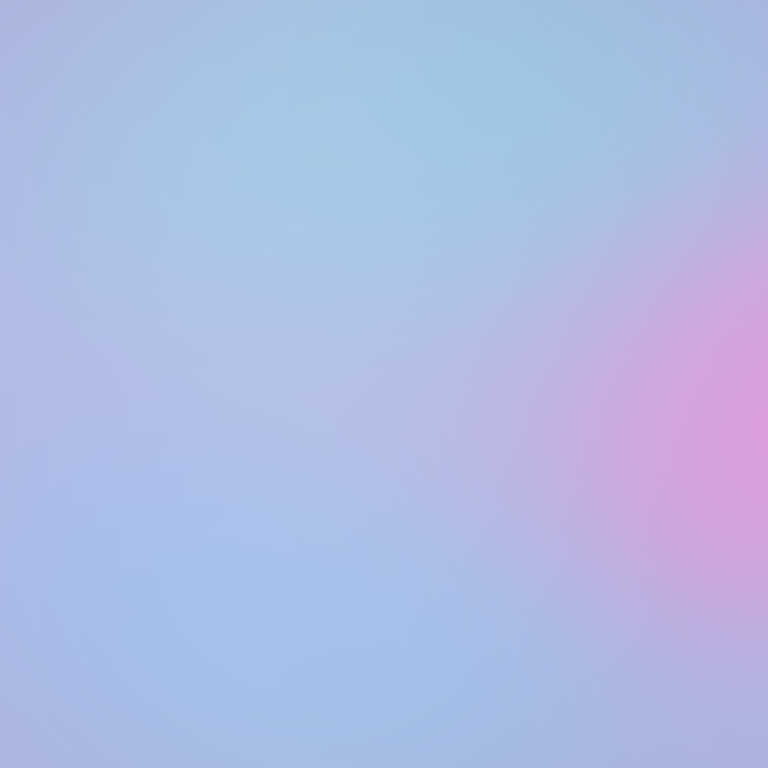
Abstract light effect, smooth gradient from soft blue to gentle pink, calm atmosphere, diffuse glow, no room, no furniture, no objects.